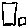
Label: square